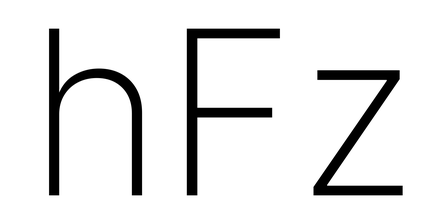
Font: Inter_ExtraLight